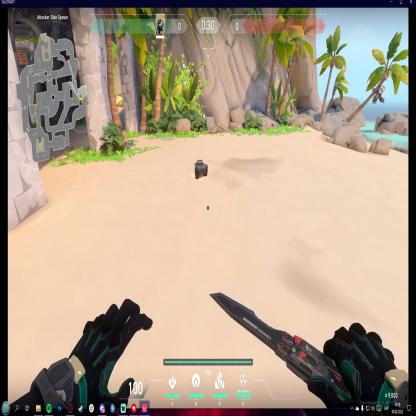
Label: dropped spike